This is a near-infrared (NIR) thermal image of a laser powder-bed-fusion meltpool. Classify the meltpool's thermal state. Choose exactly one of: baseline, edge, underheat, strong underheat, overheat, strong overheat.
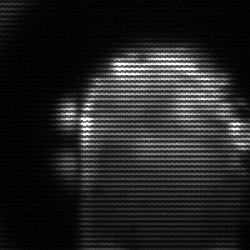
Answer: baseline